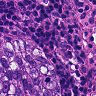
Metastatic tissue present: yes